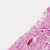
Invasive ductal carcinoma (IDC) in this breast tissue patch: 0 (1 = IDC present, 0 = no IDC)